Question:
I'm attempting to put some tick mark indicators to a SeekBar on Android. I am able to generate a background with the tick marks just fine, however I can't figure out a way to align the tick marks with the actual SeekBar line. As you can see from the screenshot, the tick marks actually start before the SeekBar line does.
I could find the distance by trial and error, but I doubt it's going to remain the same on every device. I also noticed the space between the line and the edge of the background is the same as the radius of the thumb slider. But I can't find a way to determine what that radius is, and again, am not sure it'll work on every device.
I know there are custom seekbars available, but I'm trying to avoid adding a 3rd party dependency.
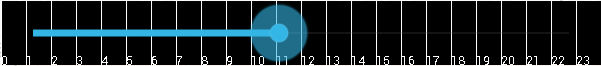
Answer:
This uses getThumb().getMinimumWidth() to approximate the offset to the start of the SeekBar's line. It seems to work, but not sure it will on every device.
UPDATE: This code does work for the default case, but will break if you change the padding. It is better to use getPaddingLeft() and getPaddingRight() to determine the length and position of the slider. These functions will usually return getThumb().getMinimumWidth()/2, unless the padding or thumbnail has been changed. getPaddlingLeft() and getPaddingRight() will always work.
'''
Bitmap b= Bitmap.createBitmap(w, h, Bitmap.Config.RGB_565);
Canvas c=new Canvas(b);
Paint p=new Paint();
p.setColor(Color.WHITE);
int offset=this.getThumb().getMinimumWidth();
float interval=(float)((width-offset*1.0)/24);
for(int i=0;i<25;i++){
float x=i*interval+offset/2;
c.drawLine(x,0,x,height,p);
c.drawText(Integer.toString(i),x,height,p);
}
'''